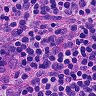
Metastatic tissue present: no